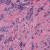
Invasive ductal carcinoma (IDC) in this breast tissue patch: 1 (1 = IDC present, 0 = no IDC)